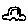
Label: car